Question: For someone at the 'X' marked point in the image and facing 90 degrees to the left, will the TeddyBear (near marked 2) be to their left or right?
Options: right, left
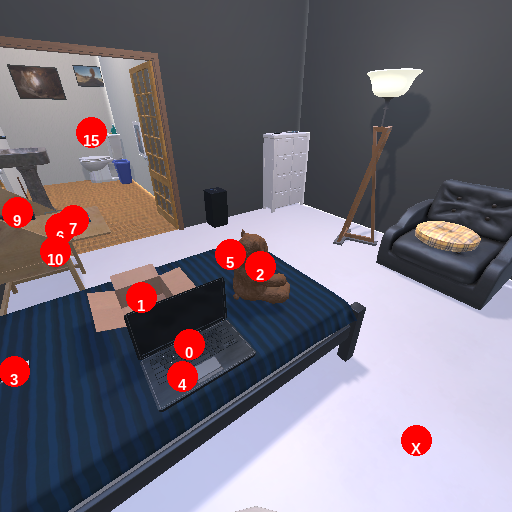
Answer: right